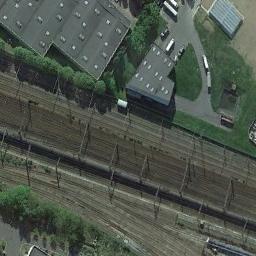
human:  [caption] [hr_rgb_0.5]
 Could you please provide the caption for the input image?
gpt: These railways have some buildings on one side of the railways and a train is on one railway .

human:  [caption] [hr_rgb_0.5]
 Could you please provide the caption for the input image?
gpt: There is a train passing by in the picture .

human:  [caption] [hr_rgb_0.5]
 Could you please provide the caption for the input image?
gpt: The railway is next to the grass and houses .

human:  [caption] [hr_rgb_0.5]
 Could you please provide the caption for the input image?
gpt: There are several buildings beside the railway .

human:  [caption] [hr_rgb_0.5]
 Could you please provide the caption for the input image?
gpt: There are some green trees and black buildings beside the railway .